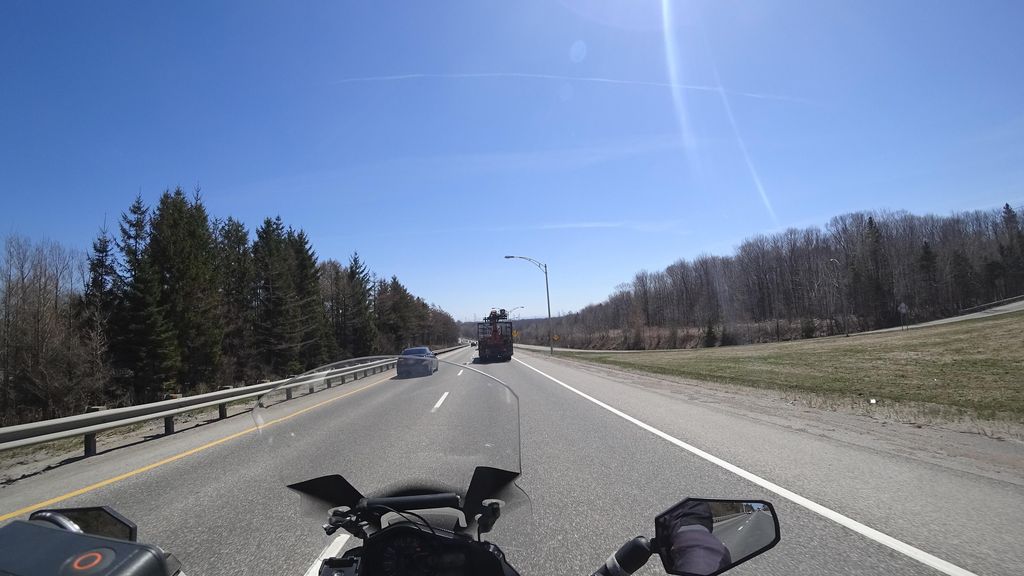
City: quebec_city